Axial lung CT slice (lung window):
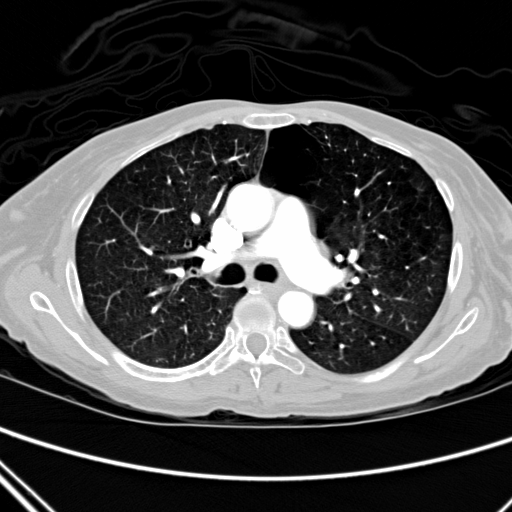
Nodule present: no